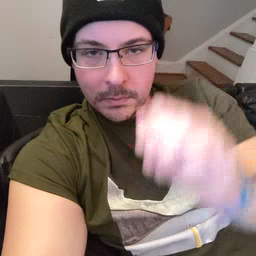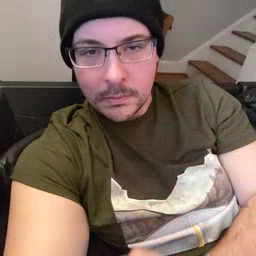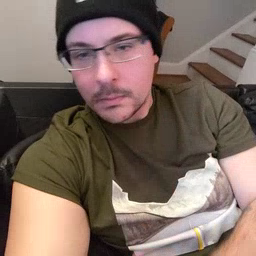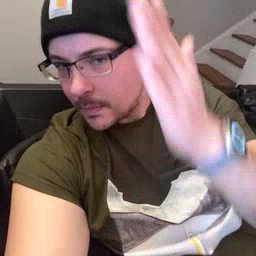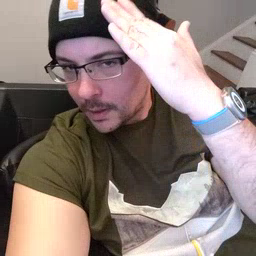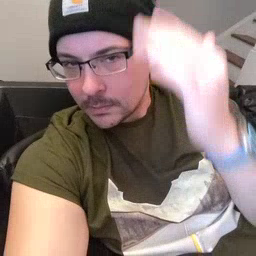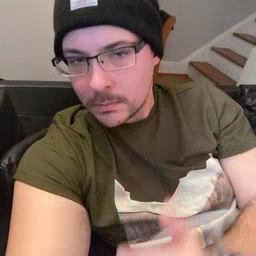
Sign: hat